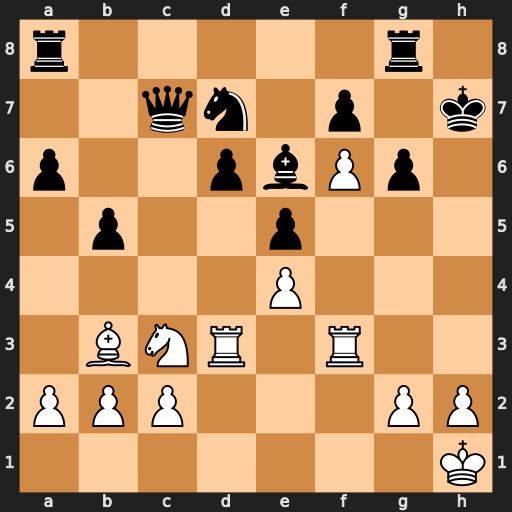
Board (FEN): r5r1/2qn1p1k/p2pbPp1/1p2p3/4P3/1BNR1R2/PPP3PP/7K
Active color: w
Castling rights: -
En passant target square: -
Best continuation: Rh3+ Bxh3 Rxh3#